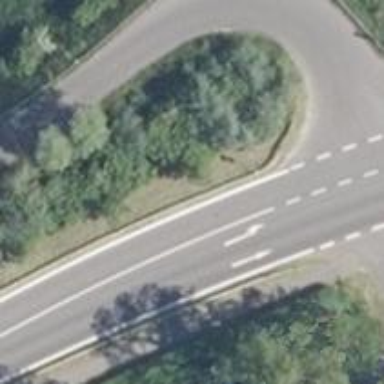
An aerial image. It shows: Secondary road with asphalt surface.